Interaction volume radius: 10 \u00c5
Interaction volume height: 40 \u00c5
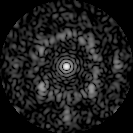
Disorder parameter: 0.6502